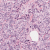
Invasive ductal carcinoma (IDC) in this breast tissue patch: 1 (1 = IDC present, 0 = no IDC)